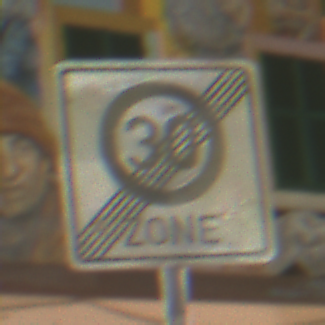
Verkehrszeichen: EndeZone30
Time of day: Night
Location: Outdoor (Urban)
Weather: PartlyCloudy
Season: NotSpecified
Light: Artificial